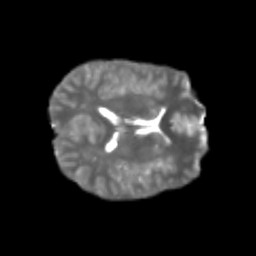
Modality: T2w
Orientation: axial
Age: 20
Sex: male
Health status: healthy
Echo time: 0.074 s